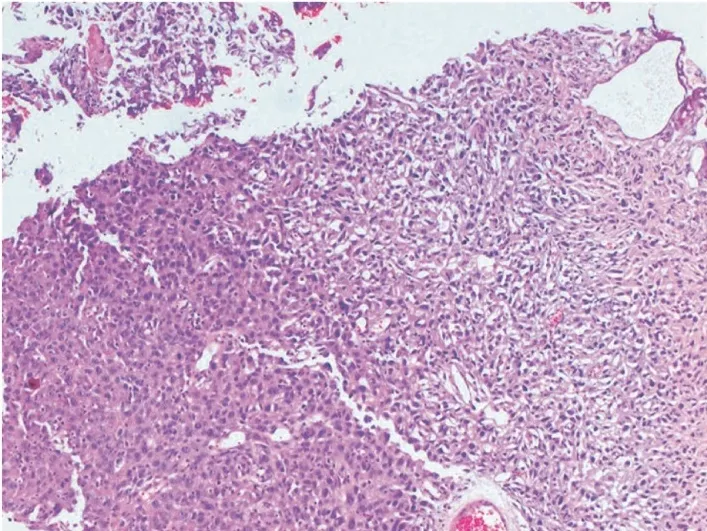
Tumor have an epitheloid and sarcomatoid areas (H&E x 200).
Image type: pathology (h&e)